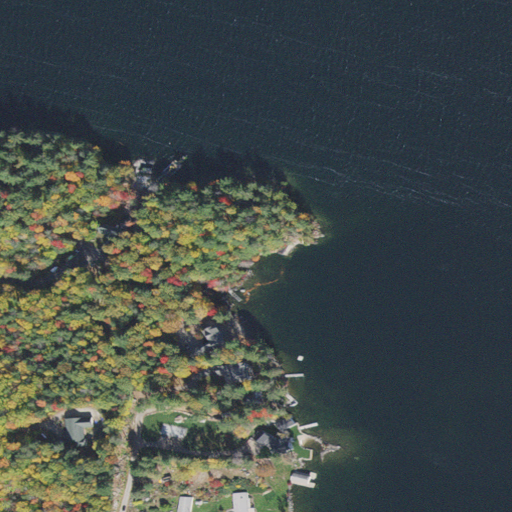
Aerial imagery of cape in New Hampshire named Rum Point containing open water, mixed forest, open development, evergreen forest, low intensity development, deciduous forest, medium intensity development, and herbaceous wetlands